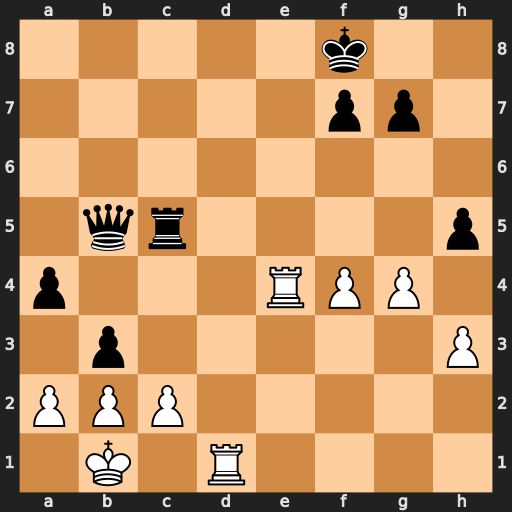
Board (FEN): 5k2/5pp1/8/1qr4p/p3RPP1/1p5P/PPP5/1K1R4
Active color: w
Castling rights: -
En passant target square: -
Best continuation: Rd8+ Qe8 Rexe8#